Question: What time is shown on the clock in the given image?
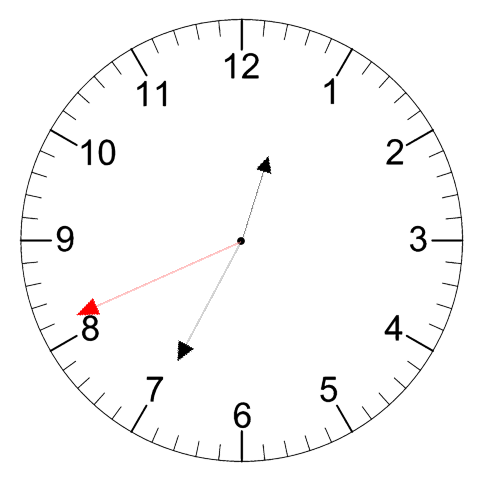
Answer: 12:34:41